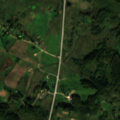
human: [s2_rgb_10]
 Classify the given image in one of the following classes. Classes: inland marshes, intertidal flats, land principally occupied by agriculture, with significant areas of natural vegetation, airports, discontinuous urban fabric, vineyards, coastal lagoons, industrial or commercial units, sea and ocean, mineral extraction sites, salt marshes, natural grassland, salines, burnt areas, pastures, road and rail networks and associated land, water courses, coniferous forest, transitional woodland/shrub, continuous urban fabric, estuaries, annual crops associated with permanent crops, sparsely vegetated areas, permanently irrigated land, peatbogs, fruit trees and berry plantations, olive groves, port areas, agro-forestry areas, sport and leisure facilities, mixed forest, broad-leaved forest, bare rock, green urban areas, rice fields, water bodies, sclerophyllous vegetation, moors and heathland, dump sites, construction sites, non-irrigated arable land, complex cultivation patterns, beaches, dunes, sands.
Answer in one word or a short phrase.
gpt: pastures, complex cultivation patterns, land principally occupied by agriculture, with significant areas of natural vegetation, broad-leaved forest, mixed forest